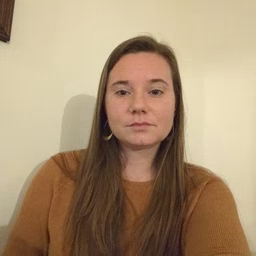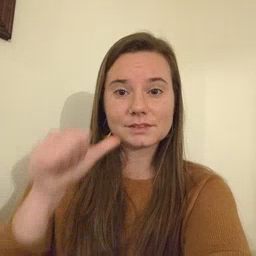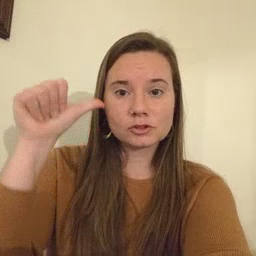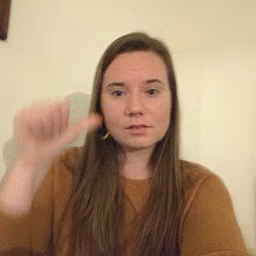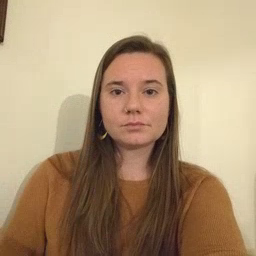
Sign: yesterday